Question:
and I want to make the tableviewcells draggable, but outsite the tableview.
Is this possible?
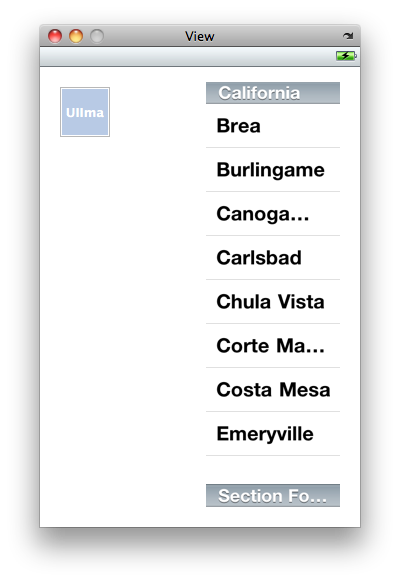
Answer: I don't believe you can make drag the cell outside of it's containing view, but it is possible to create a view on top of the tableview and drag that where you want it. You'd probably want to delete the cell from the table as soon as the user selected the cell to make it look like he grabbed the cell from the table.